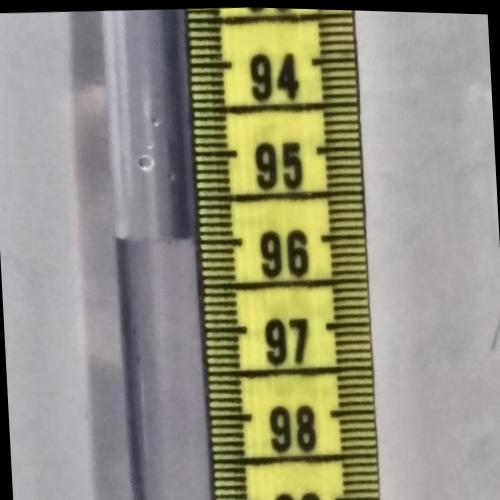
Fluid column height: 96.0 cm